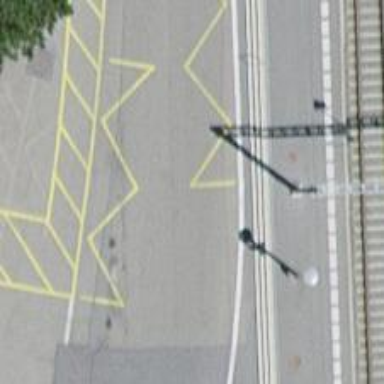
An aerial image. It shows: Bus stop equipped with public transport stop position.